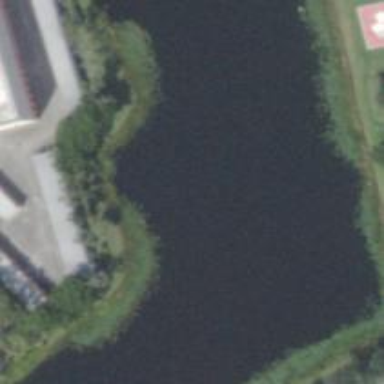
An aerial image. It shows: Pond surrounded by natural water.